Question: I have a simple look that I would like for the menu buttons at the top of my site.

I have already set this up, however I am using a div for each of the menu links (text) and then using the margin tag to separate them.
It seems to look ok, but I want to keep my code tidy.
Is there a simpler way to do this?
Many thanks in advance for any advice.
MY HTML
'''
<body>
<div class="mainhome">
<div class="header">
<div class="menubutton-leftside" style="margin-right:23px"><h2>home</h2></div>
<div class="menubutton-leftside" style="margin-right:20px"><h2>about</h2></div>
<div class="menubutton-leftside" style="margin-right:30px"><h2>portfolio</h2></div>
<div class="menubutton-leftside" style="margin-right:27px"><h2>contact</h2></div>
<div class="logo"><img src="images/es-logo.png" width="170" height="170" /></div>
<div class="menubutton-rightside" style="margin-left:17px"><h2>print</h2></div>
<div class="menubutton-rightside" style="margin-left:25px"><h2>digital</h2></div>
<div class="menubutton-rightside" style="margin-left:38px"><h2>illustration</h2></div>
<div class="menubutton-rightside" style="margin-left:20px"><h2>brand</h2></div>
</div>
'''
MY CSS
'''
@charset "UTF-8";
/* CSS Document */
body {
background-image:url(images/header-background.png);
background-repeat:repeat-x;
margin:0;
padding:0;
}
.mainhome {
width: 855px;
margin-top: 0;
margin-right: auto;
margin-bottom: 0;
margin-left: auto;
}
.header {
height: 236px;
background-image:url(images/header-background.png);
background-repeat:repeat-x;
clear:left;
}
.mainimage {
width: 855px;
height: 423px;
background-color:#0C9;
position:absolute;
top:220px;
float:left;
z-index:-1;
}
#slider_container {
width:855px;
height:423px;
overflow:hidden;
}
.bluebar {
width: 855px;
height: 16px;
background-color:#334d5c;
clear:left;
float:left;
}
.menubutton-leftside {
width:60px;
height:20px;
float:left;
margin-top:95px;
}
.menubutton-rightside {
width:60px;
height:20px;
float:left;
margin-top:95px;
text-align:right;
}
h2 {
font-family:Tahoma, Geneva, sans-serif;
font-size:12px;
font-weight:normal;
color:#666;
display:inline;
}
.logo {
width:170px;
height:170px;
float:left;
margin-top:30px;
}
.largemenubutton {
width:261px;
height:259px;
float:left;
margin-top:20px;
}
.footer {
width:100%;
height: 61px;
background-color:#334d5c;
clear:left;
}
'''
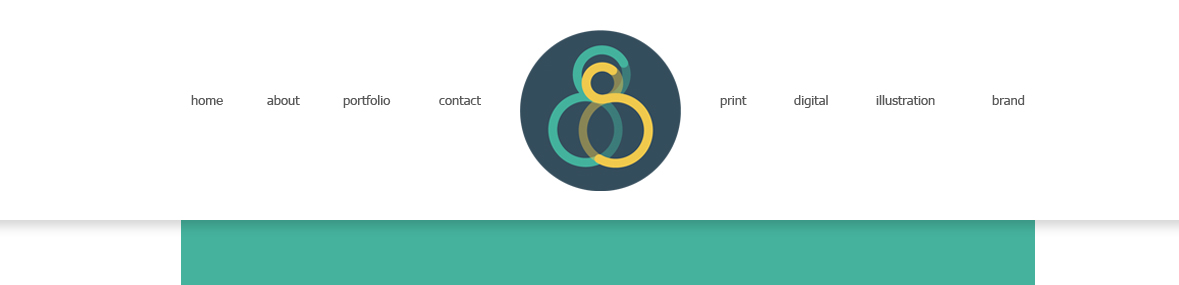
Answer: Any time that you find yourself having to add inline styles, it's time to rethink the approach. Here's some markup that accomplishes what you want, but it's cleaner and it's easier to follow and maintain. Here's the <URL>.
'''
<div class="mainhome">
<div class="header">
<a href="#">home</a>
<a href="#">about</a>
<a href="#">portfolio</a>
<a href="#">contact</a>
<img src="images/es-logo.png" class="logo" />
<a href="#">print</a>
<a href="#">digital</a>
<a href="#">illustration</a>
<a href="#">brand</a>
</div>
</div>
'''
'''
body {
margin:0;
padding:0;
}
.mainhome {
width: 850px;
margin: 0 auto;
}
.header {
height: 236px;
background-image:url(images/header-background.png);
background-repeat:repeat-x;
clear: both;
}
.header a {
width: 85px;
font-family:Tahoma, Geneva, sans-serif;
font-size:12px;
font-weight:normal;
color:#666;
display:block;
text-decoration: none;
float: left;
text-align: center;
margin-top:95px;
}
.logo {
width:170px;
float:left;
margin-top:30px;
}
/*other styles copied from your css*/
.mainimage {
width: 855px;
height: 423px;
background-color:#0C9;
position:absolute;
top:220px;
float:left;
z-index:-1;
}
#slider_container {
width:855px;
height:423px;
overflow:hidden;
}
.bluebar {
width: 855px;
height: 16px;
background-color:#334d5c;
}
.largemenubutton {
width:261px;
height:259px;
float:left;
margin-top:20px;
}
.footer {
width:100%;
height: 61px;
background-color:#334d5c;
clear:left;
}
'''
So, here's what I did:
1. Changed the fixed width of your design to be 850px instead of 855px. The reason is that this way, when you subtract out your 170px for the logo, you get 680, which is divisble by 8 (the total number of links). 85px also happens to be 1/2 of 170, so it creates a perfectly balanced design.
2. I removed all of the divs and h2 and replaced them with anchor tags (eventually, I assume you will want these to be links, so you might as well just style the links versus having all that extra markup and css).
3. I removed the extra div markup around the image tag and just added the class directly to the img itself.
4. I then floated the all of the anchors tags in the header div (.header a) and .logo classes left.
5. Then it was just a matter of styling the links themselves. I added your styles for the font family, size, wieght and color, and added text-decoration: none so that the anchor tags wouldn't get any underline. I also added your top margin here. To make sure that the links are equally spaced, I set them to display: block, gave them a width of 85 pixels and floated them left. Lastly, I set them to text-align center.
To make this even more maintainable, you could change the width of the anchors to 10% and the width of the .logo class to 20%. This will make it easier for you to change the width of the entire design inside media queries, lending itself to a more responsive design in the future when you realize you need that.
(Just a note, I removed the unnecessary styles and just left the ones that weren't relevant to the html you posted. You'll want to make sure to adjust the width on each of those elements to be 850px now instead of 855px where appropriate. Better yet, if they are inside your mainhome wrapper, just make them 100%).